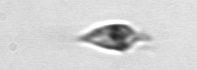
Label: Oxytoxum